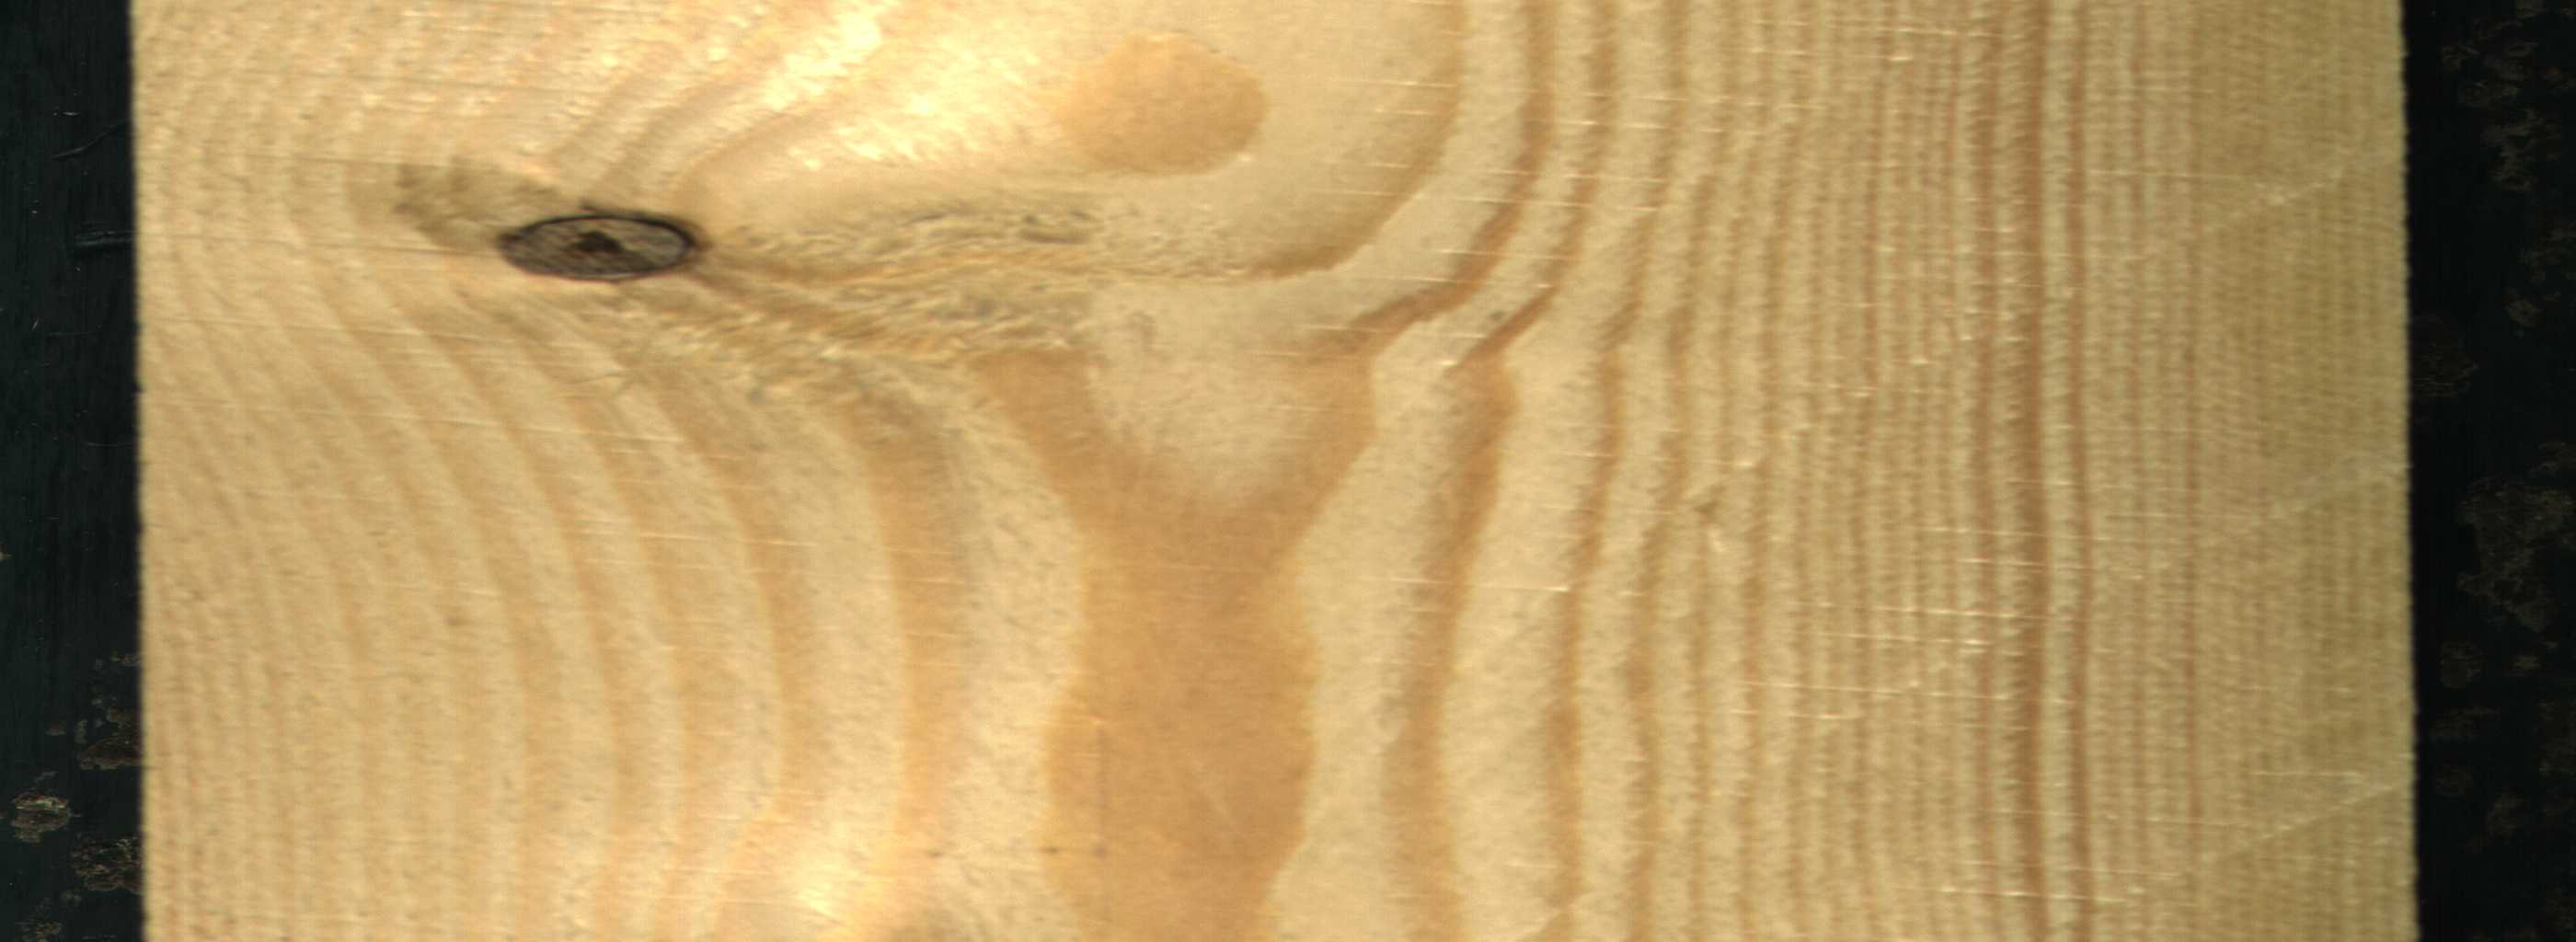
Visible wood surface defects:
Dead_Knot